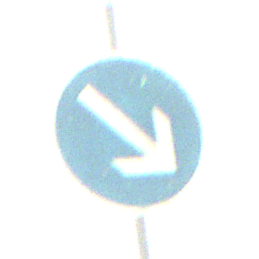
Verkehrszeichen: VorgeschriebeneVorbeifahrtRechts
Umgebung: Outdoor, RoadRail
Tageszeit: Midday
Wetter: PartlyCloudy
Licht: Natural
Jahreszeit: NotSpecified
Kontrast: HighContrast